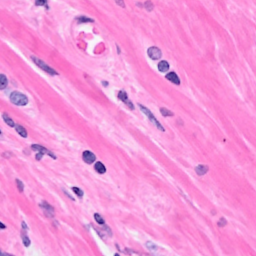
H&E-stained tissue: Breast